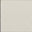
Piece: xx